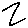
Label: zigzag